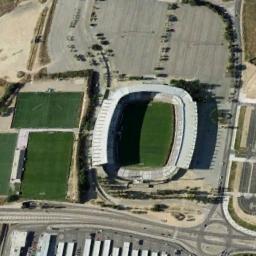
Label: stadium